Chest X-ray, PA view. Patient: 55 years old, sex F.
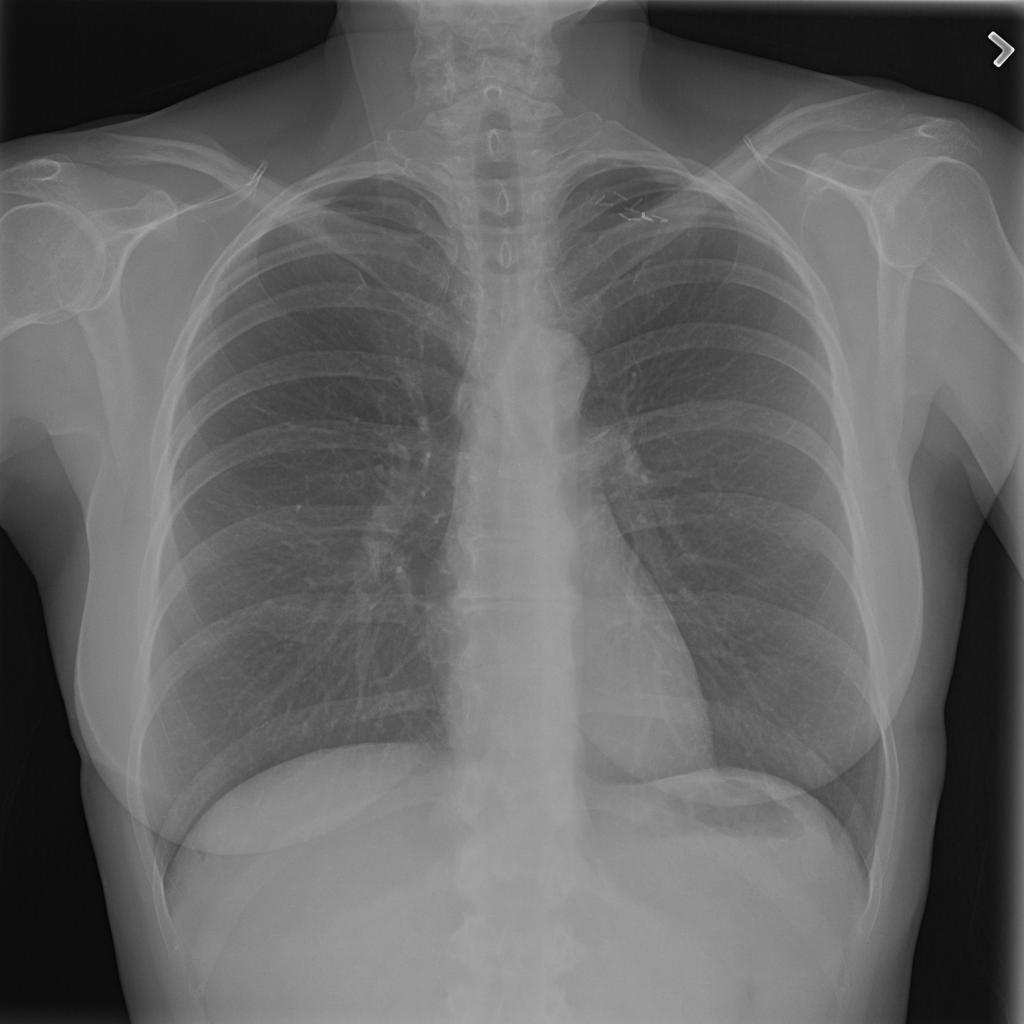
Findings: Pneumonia